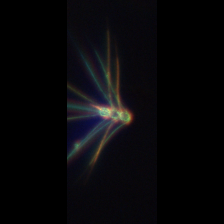
Taxon: Chaetoceros
Group: Diatoms